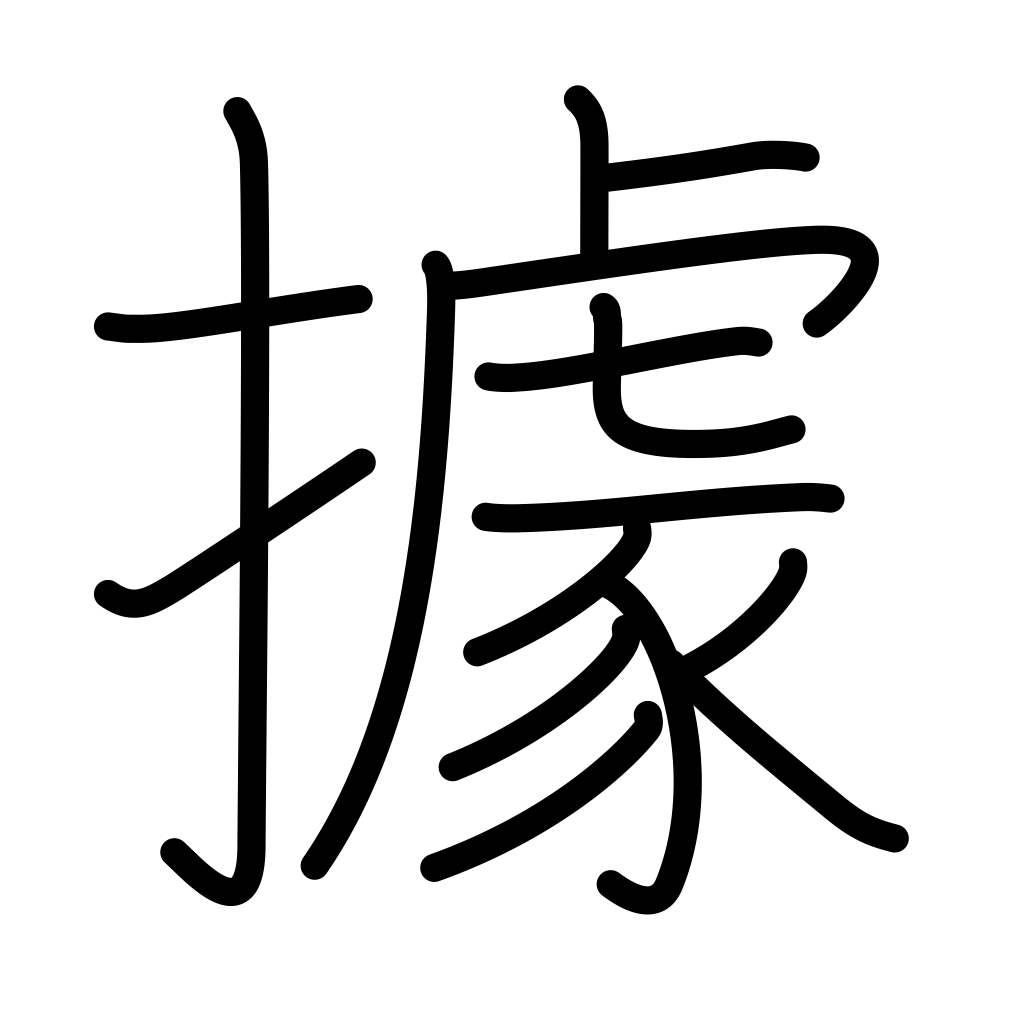
Meaning: to occupy, take possession of, a base